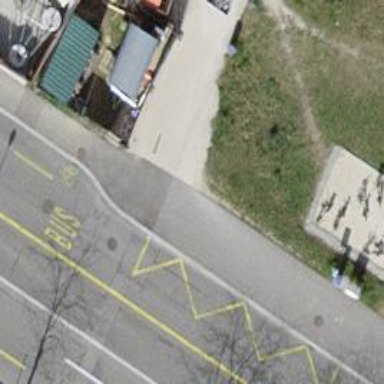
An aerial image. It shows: Pedestrian path with asphalt surface.